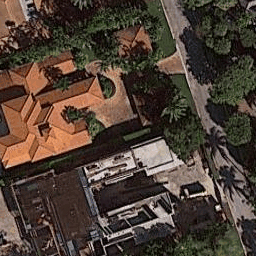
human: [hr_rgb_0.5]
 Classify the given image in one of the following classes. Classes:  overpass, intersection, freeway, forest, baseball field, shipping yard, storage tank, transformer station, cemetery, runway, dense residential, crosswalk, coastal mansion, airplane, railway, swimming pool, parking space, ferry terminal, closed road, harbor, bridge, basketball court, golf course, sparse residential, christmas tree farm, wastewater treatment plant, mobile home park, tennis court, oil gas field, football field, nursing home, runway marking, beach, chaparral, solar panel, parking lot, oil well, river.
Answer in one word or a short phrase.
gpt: coastal mansion